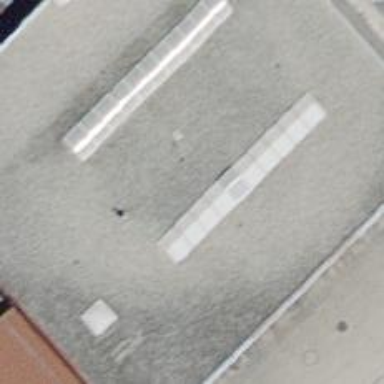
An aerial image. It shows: Industrial building.